Aerial crown-view tile of a tropical tree (Barro Colorado Island, Panama), acquired 20240813:
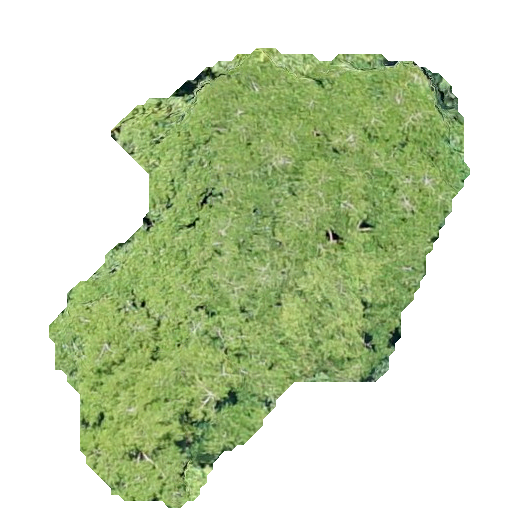
Species: Hymenaea courbaril
GBIF accepted scientific name: Hymenaea courbaril
Crown area: 181.706 m²